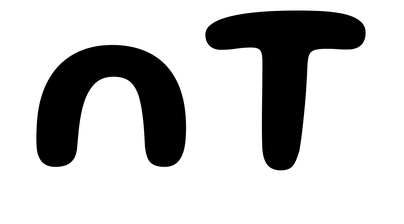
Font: Gluten_Medium